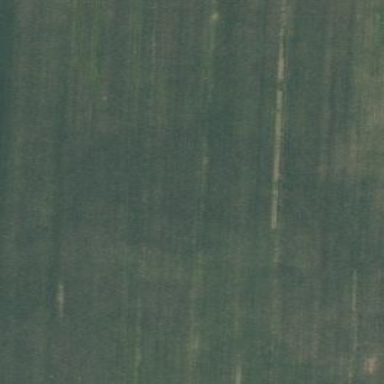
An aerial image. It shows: Farmland with fields for crop cultivation.